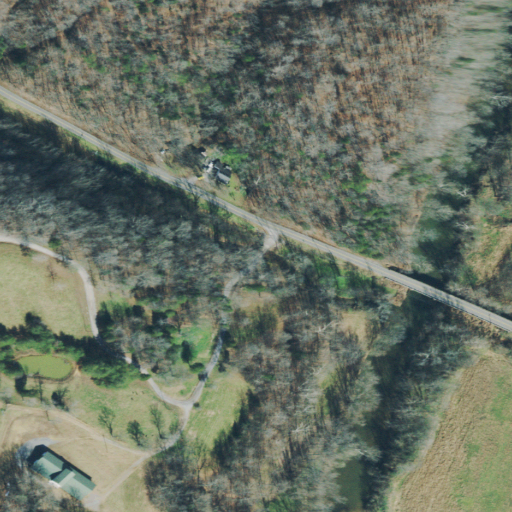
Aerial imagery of valley in Tennessee named Slick Hollow containing deciduous forest, pasture, open development, mixed forest, grassland, medium intensity development, and low intensity development